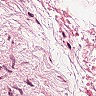
Metastatic tissue present: no